Interaction volume radius: 10 \u00c5
Interaction volume height: 20 \u00c5
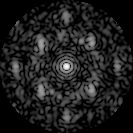
Disorder parameter: 0.5827